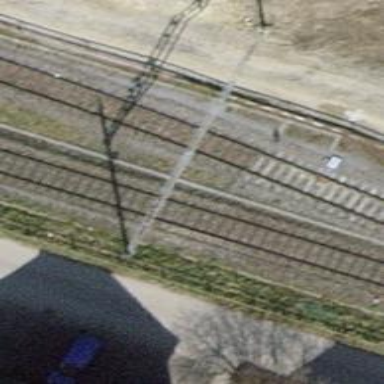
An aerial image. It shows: Single-track spur railway line.